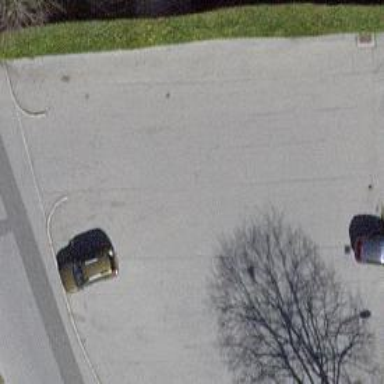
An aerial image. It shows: Parking area with surface.